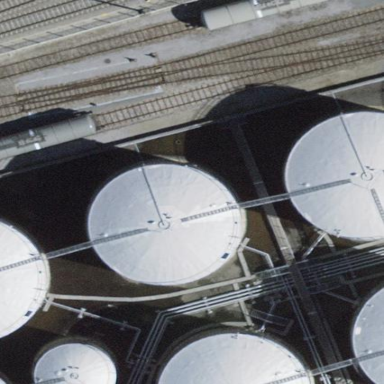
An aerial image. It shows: Storage tank building.